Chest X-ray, AP view. Patient: 62 years old, sex F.
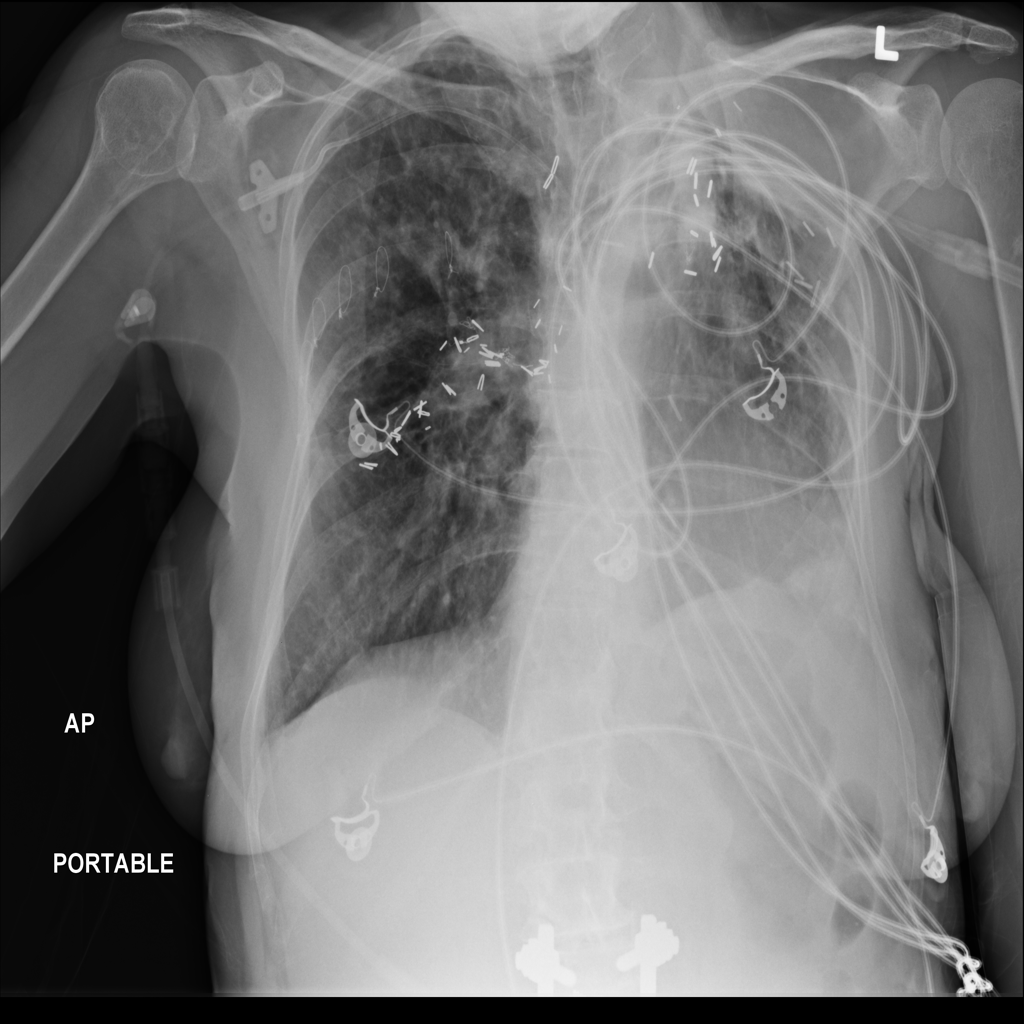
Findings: No Finding